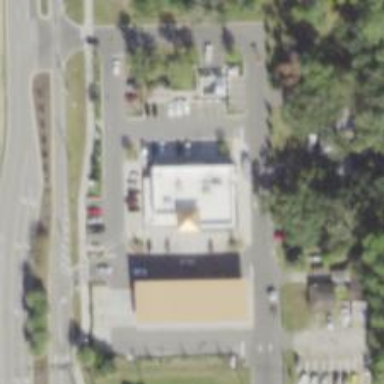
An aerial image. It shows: Convenience shop.